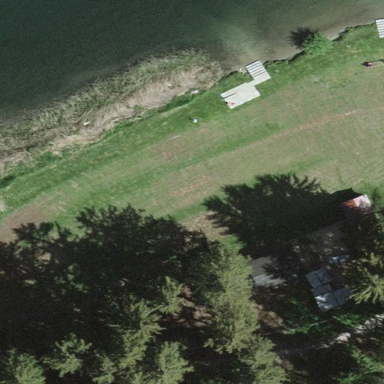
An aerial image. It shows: Outdoor public bath suitable for swimming. It is open-air bath located by lake.